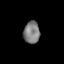
Tissue: lung
Cell type: Epithelial cells
Senescence score: 0.1999
Nuclear area (px): 357
Mean DAPI intensity: 123.196